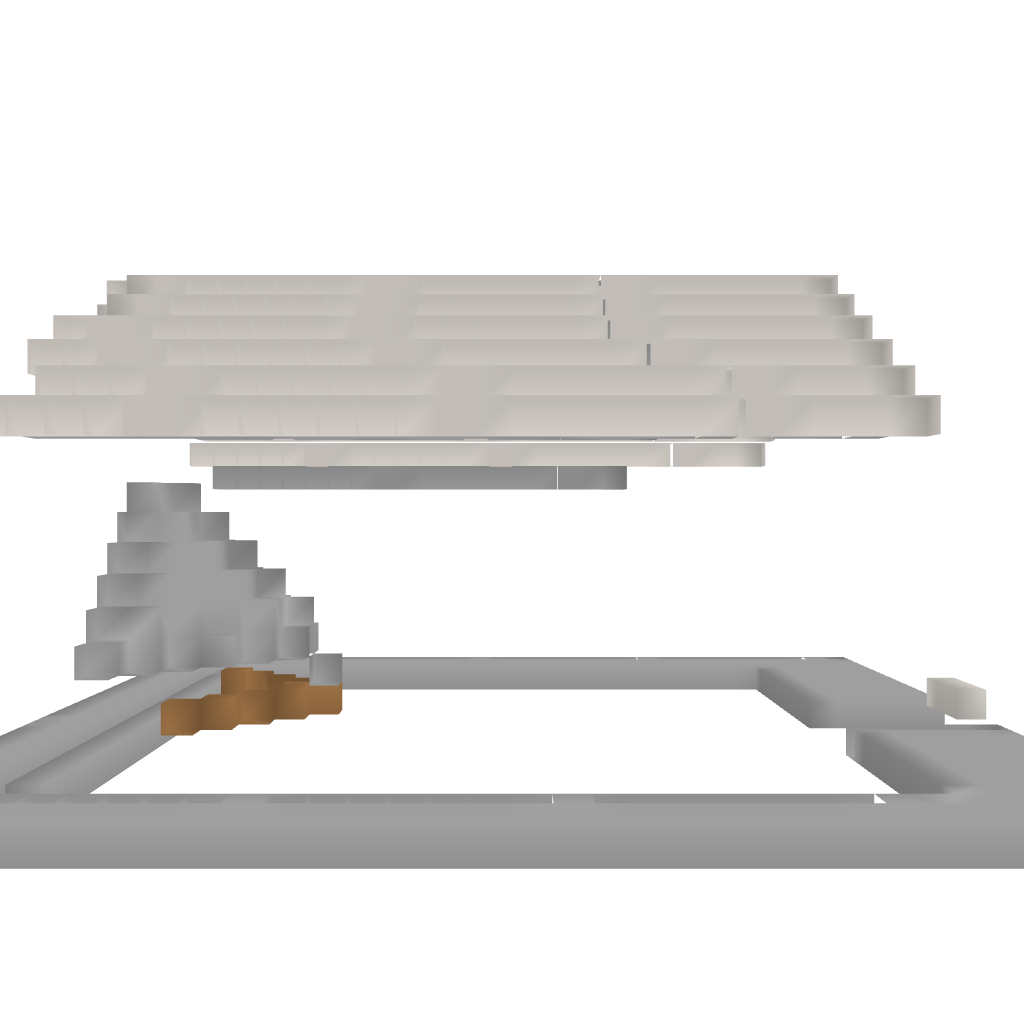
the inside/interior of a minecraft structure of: Standard Temple of quartz